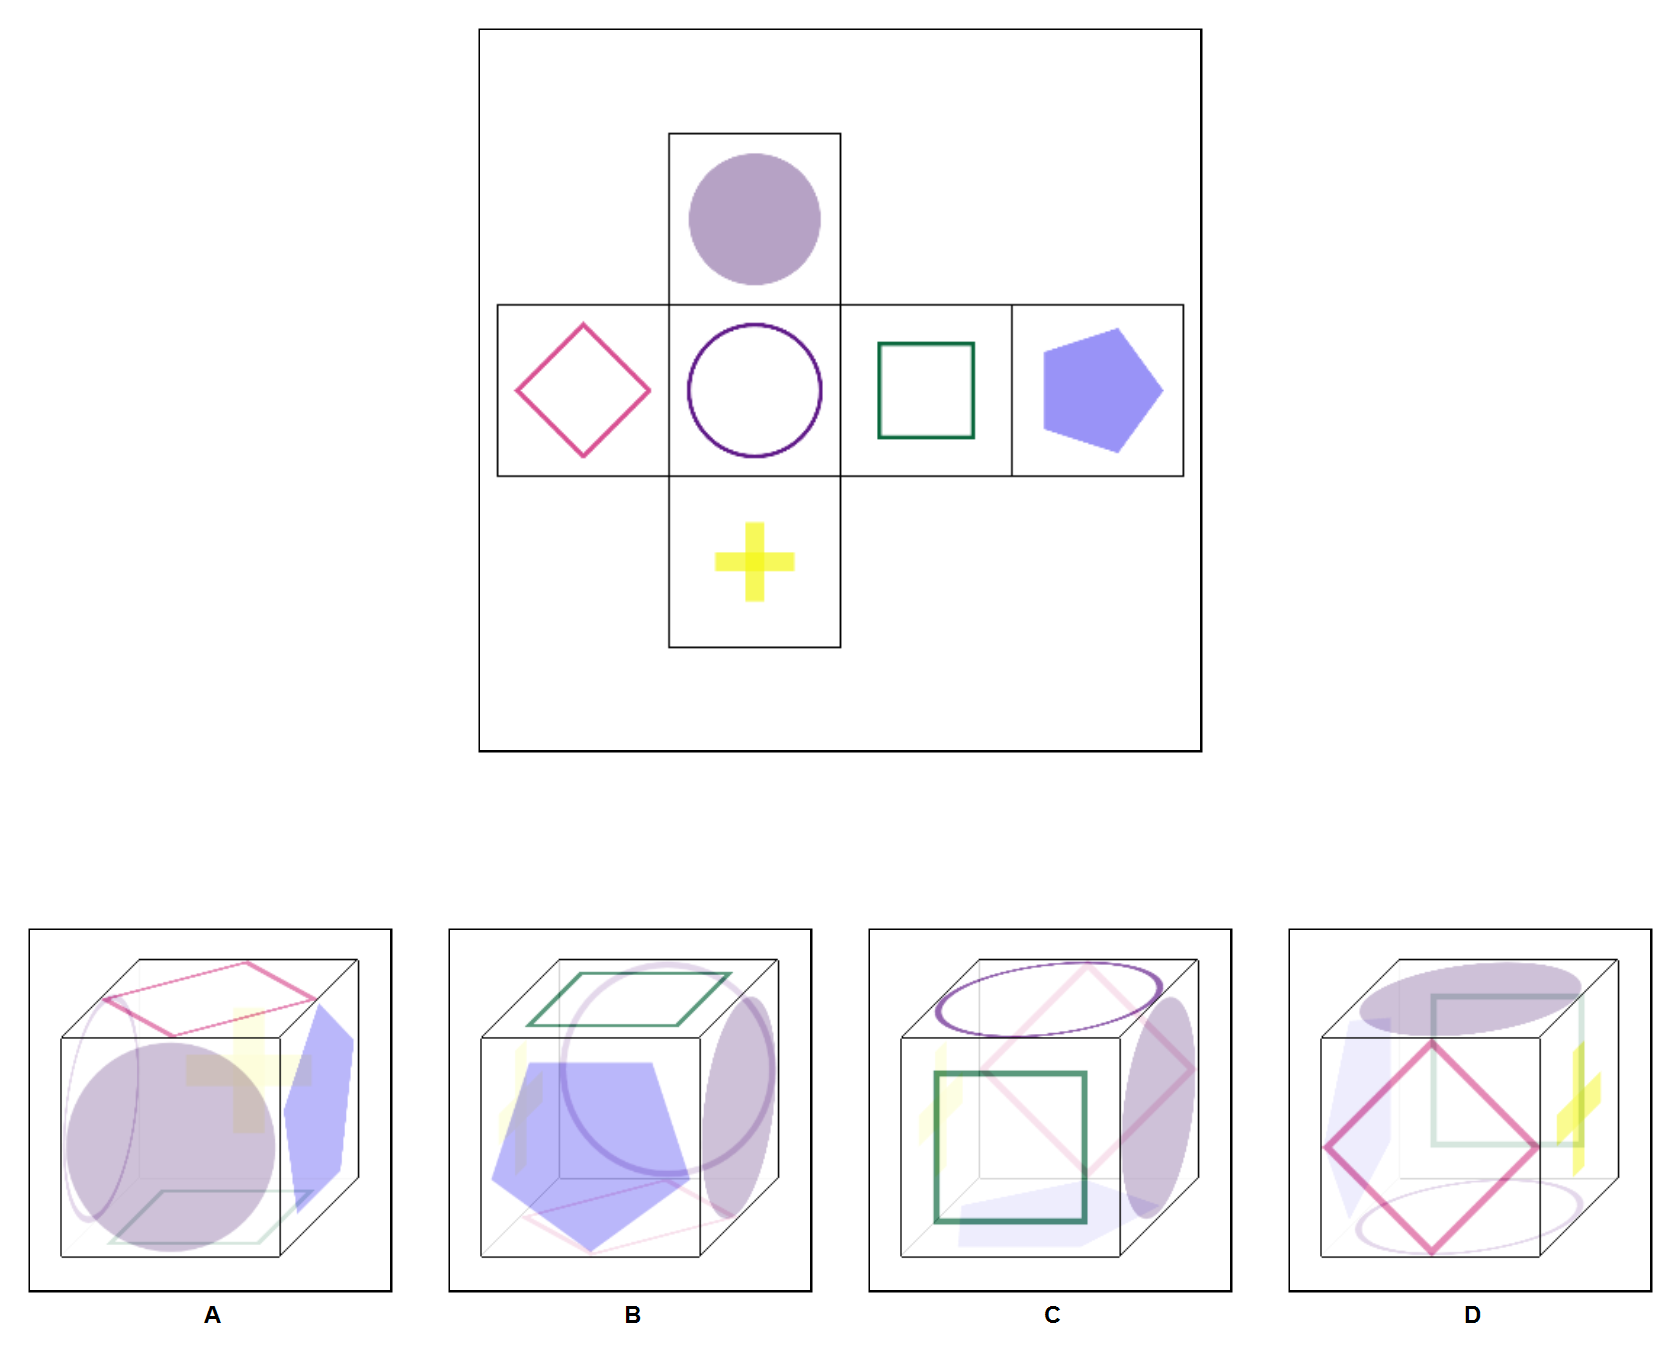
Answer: D